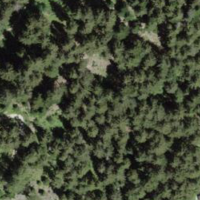
EUNIS habitat code: 43
Species observed at this site:
Cephalanthera damasonium
Astrantia major
Sambucus racemosa
Plantago media